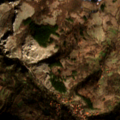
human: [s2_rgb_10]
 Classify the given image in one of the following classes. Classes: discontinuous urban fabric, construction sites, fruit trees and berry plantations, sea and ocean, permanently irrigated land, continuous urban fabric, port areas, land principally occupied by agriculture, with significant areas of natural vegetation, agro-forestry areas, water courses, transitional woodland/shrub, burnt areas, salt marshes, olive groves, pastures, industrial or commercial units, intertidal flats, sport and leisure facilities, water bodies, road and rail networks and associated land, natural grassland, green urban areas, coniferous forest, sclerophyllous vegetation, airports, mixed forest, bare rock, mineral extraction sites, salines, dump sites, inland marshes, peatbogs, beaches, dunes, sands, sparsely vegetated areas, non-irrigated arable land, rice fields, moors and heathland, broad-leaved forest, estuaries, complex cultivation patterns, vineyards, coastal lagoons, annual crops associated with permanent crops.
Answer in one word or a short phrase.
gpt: land principally occupied by agriculture, with significant areas of natural vegetation, broad-leaved forest, natural grassland, transitional woodland/shrub